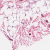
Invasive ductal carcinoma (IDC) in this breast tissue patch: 0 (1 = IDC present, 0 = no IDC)